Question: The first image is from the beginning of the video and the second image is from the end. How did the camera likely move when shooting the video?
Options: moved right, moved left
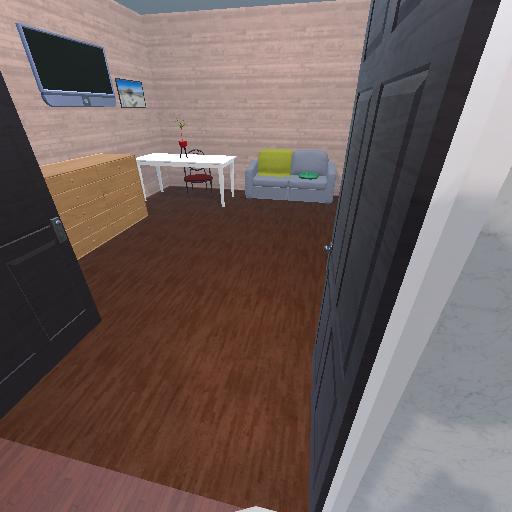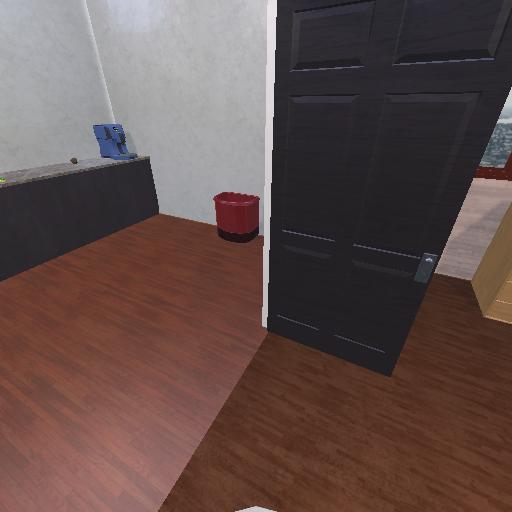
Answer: moved right